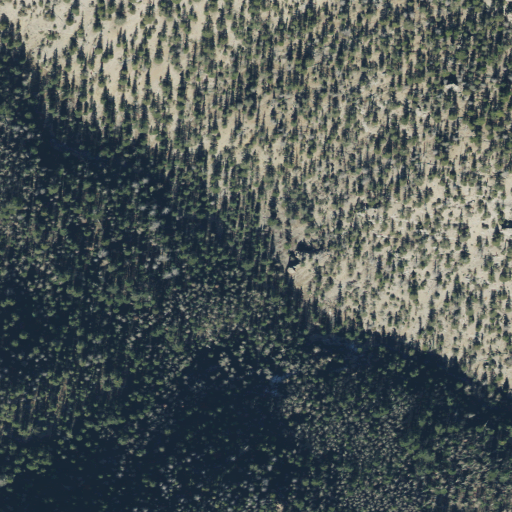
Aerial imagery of valley in Utah named Coal Mine Draw containing evergreen forest, mixed forest, shrub, and deciduous forest